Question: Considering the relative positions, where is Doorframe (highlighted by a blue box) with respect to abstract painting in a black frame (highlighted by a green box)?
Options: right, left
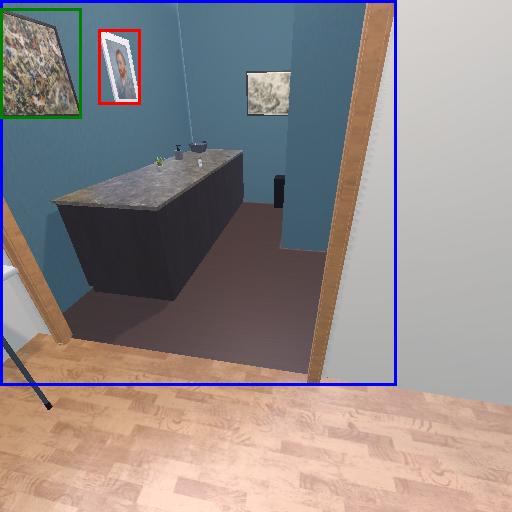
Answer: right